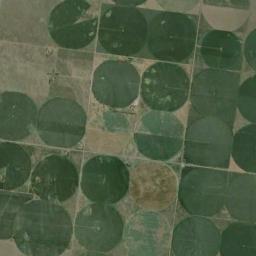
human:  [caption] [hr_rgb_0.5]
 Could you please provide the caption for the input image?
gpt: Some green circle farmland are in the bare land .

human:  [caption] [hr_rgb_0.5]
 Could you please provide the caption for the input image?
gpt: Many green and tan mixed circular farmlands of different sizes, With incomplete gardens .

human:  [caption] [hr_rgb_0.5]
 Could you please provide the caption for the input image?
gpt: Several dark green circular farmlands are neatly arranged on the ground .

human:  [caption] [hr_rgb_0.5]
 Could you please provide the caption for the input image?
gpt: There is no complete circular farmland .

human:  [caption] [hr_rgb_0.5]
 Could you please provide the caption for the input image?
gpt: There are many circular farmlands of the same size arranged neatly .